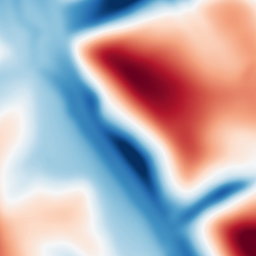
Category: multiscale
Decomposition family: dog
Decomposition parameters: sigma_low: 5
sigma_high: 50
Upsampling method: linear_exact
Upsampling parameters: scale: 8
Upsampling scale: 8